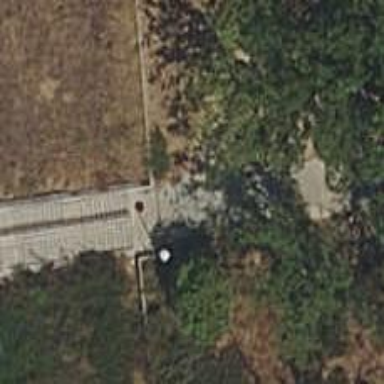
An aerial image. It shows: Steps made of paving stones.